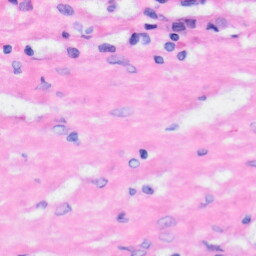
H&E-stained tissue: Liver